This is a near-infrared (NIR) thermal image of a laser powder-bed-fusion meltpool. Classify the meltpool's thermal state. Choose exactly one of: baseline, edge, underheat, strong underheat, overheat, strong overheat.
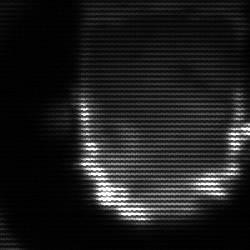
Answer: baseline